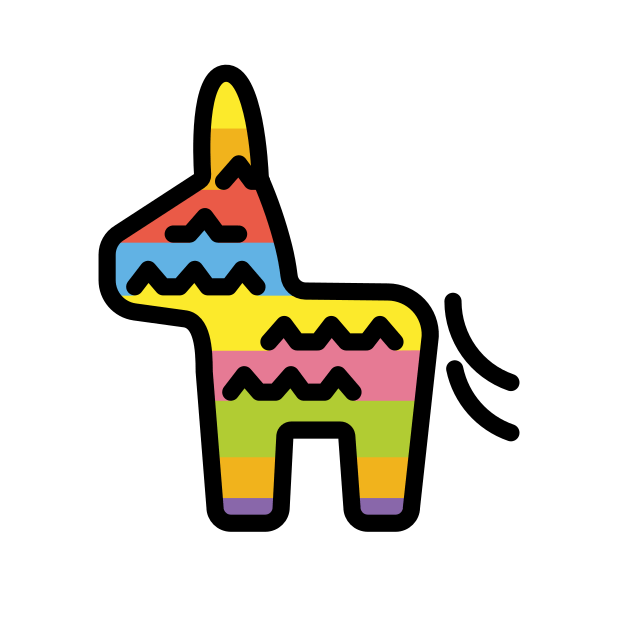
piñata